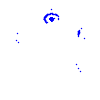
Particle: electron